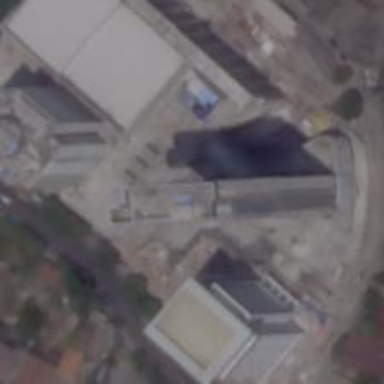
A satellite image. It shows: Mall building.